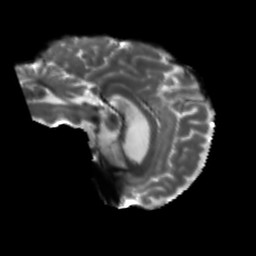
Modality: T2w
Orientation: sagittal
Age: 60
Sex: female
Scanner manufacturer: siemens
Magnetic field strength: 3 T
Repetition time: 5.25 s
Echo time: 0.08 s